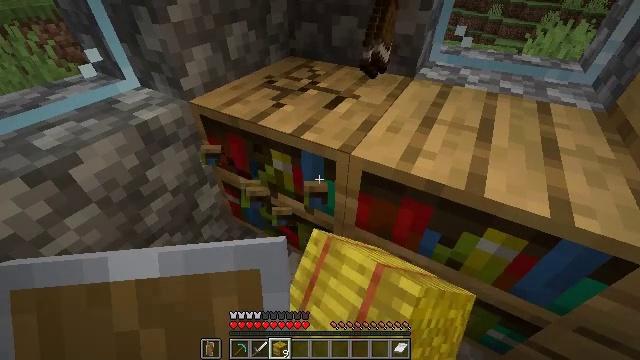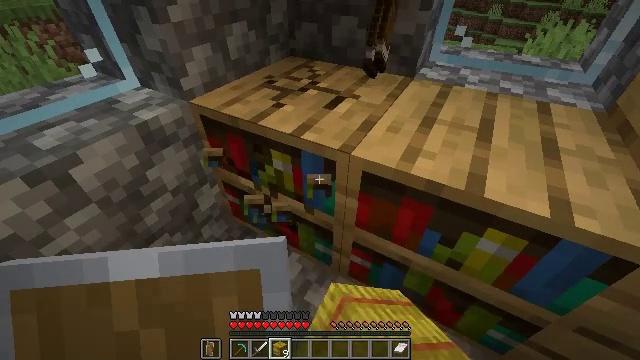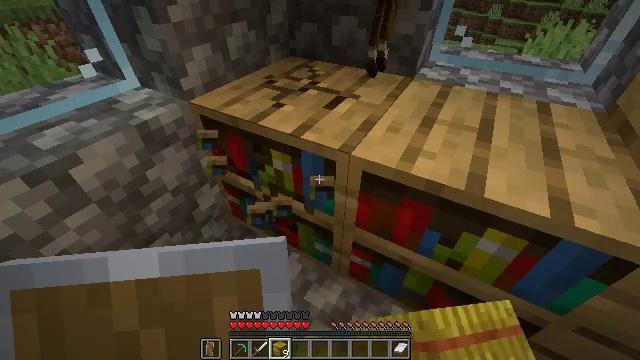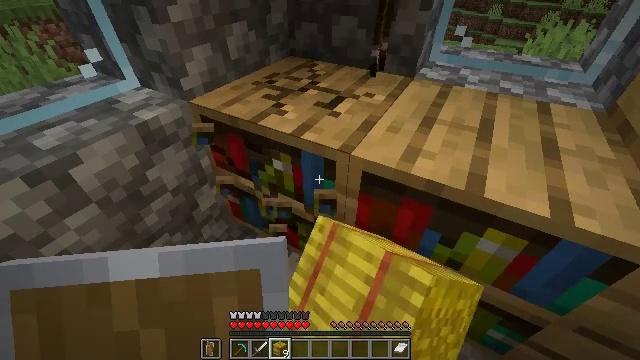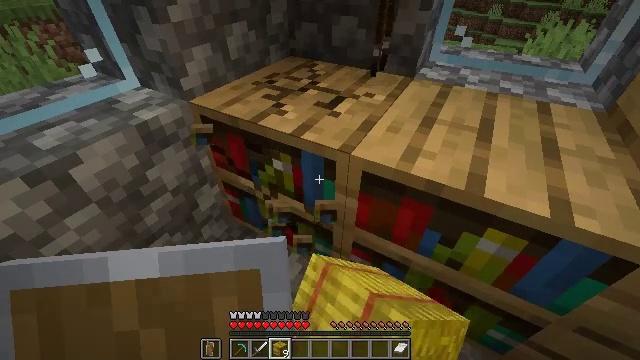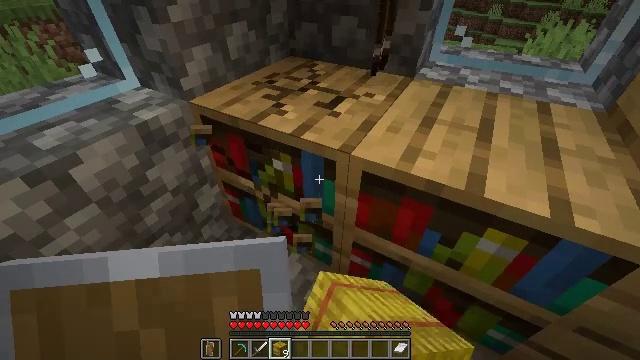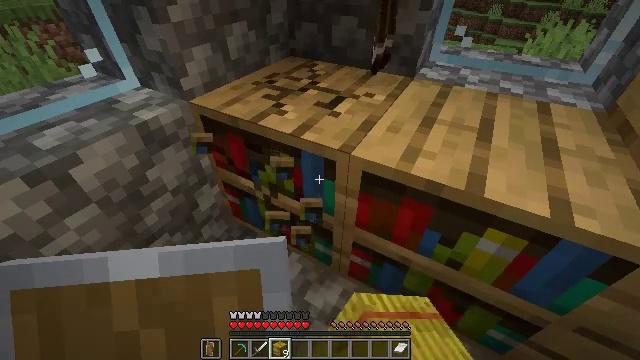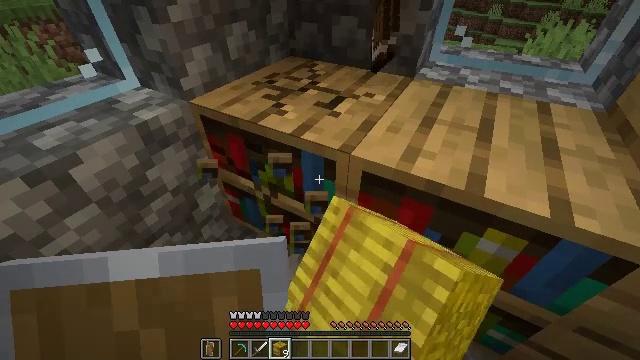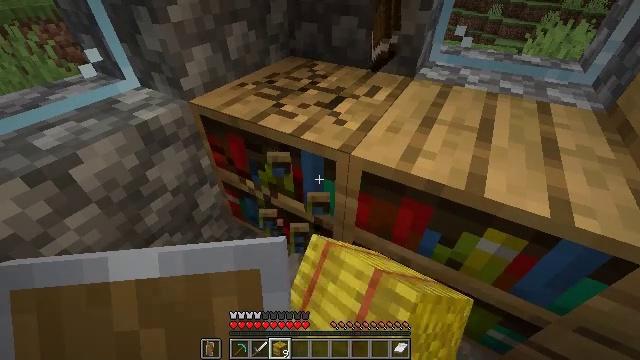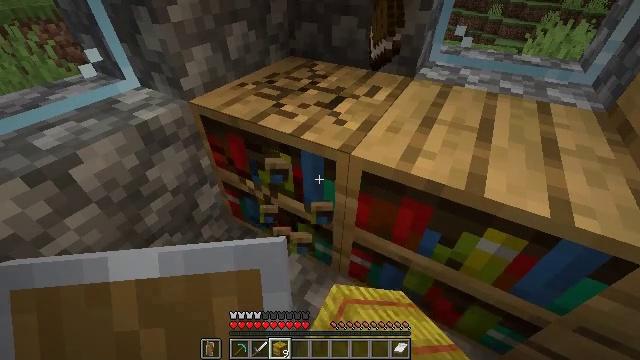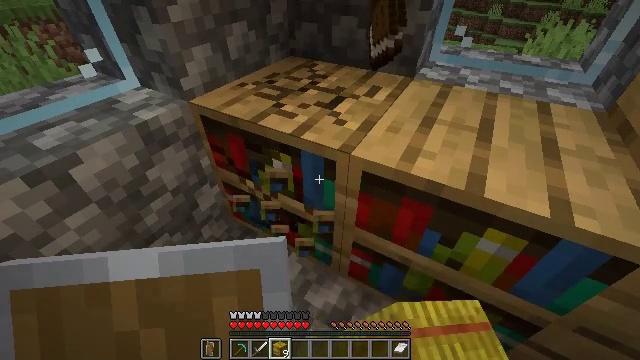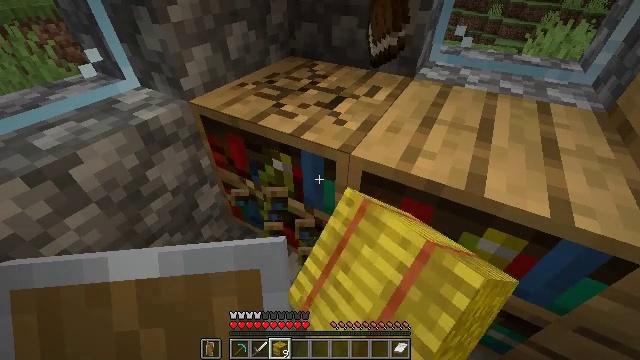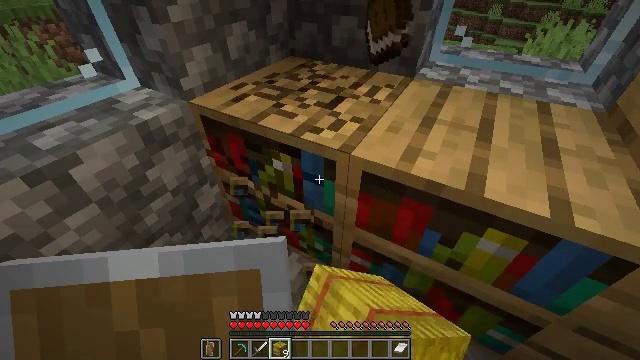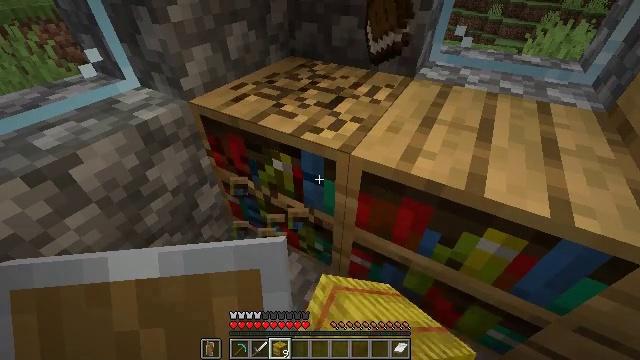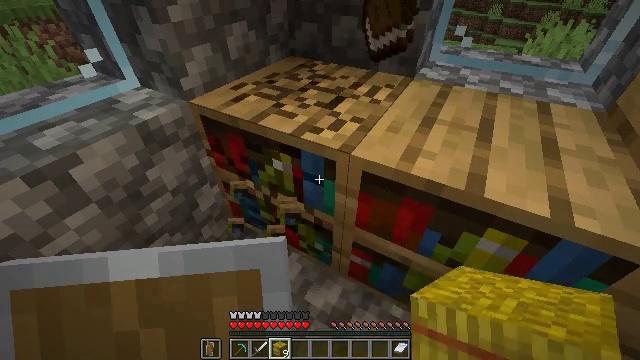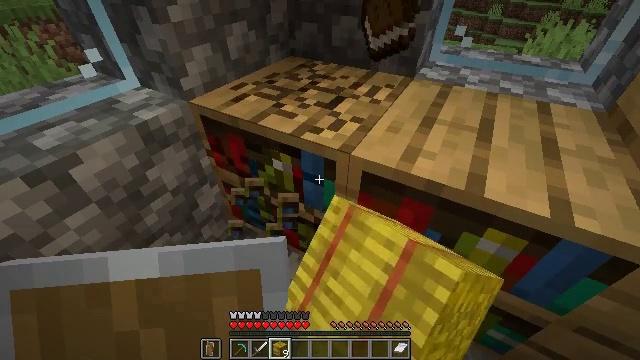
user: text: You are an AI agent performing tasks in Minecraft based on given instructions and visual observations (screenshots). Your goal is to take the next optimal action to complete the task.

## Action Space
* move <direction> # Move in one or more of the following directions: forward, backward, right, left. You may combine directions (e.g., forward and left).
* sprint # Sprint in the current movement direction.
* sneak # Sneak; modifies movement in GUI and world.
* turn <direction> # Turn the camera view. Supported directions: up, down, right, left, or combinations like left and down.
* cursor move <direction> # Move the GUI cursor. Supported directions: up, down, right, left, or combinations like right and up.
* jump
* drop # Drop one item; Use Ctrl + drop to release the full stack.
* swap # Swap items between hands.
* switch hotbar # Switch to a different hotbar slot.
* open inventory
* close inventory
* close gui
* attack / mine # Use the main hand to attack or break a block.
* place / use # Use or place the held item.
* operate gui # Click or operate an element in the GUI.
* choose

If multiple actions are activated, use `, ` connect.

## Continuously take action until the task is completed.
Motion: motion action
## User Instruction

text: Mine the bookshelf to gather resources.
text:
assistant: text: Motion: attack / mine
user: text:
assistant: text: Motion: attack / mine
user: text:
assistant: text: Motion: attack / mine
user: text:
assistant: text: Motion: attack / mine
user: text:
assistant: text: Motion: attack / mine
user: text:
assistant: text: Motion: attack / mine
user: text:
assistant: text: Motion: attack / mine
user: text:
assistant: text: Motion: attack / mine
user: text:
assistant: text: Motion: attack / mine
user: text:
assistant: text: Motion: attack / mine
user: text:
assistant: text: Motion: attack / mine
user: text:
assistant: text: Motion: attack / mine
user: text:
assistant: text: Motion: attack / mine
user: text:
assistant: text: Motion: attack / mine
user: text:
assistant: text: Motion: attack / mine
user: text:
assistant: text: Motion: attack / mine
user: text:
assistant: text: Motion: attack / mine
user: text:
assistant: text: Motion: attack / mine
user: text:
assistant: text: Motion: attack / mine
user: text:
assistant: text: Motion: attack / mine
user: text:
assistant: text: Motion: attack / mine
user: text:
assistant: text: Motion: attack / mine
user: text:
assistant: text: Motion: attack / mine
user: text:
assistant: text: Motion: attack / mine
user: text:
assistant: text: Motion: attack / mine
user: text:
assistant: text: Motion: attack / mine
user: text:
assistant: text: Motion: attack / mine
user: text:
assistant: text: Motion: turn right, attack / mine
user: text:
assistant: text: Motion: turn right and up, attack / mine
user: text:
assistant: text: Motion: turn right and up, attack / mine